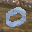
Label: 0